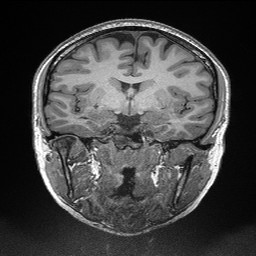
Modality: T1w
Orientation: sagittal
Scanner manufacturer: siemens
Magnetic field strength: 3 T
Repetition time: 2.3 s
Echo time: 0.00298 s